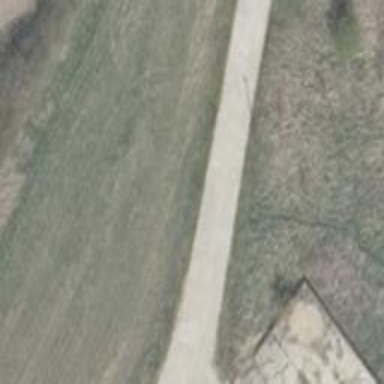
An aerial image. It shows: Residential road with compacted surface.